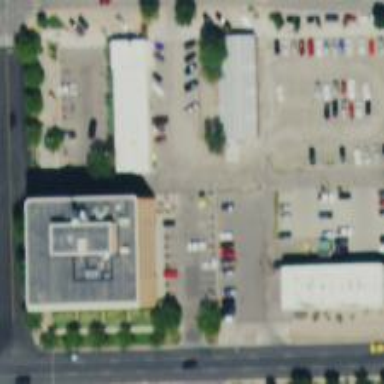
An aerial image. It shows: Parking space.